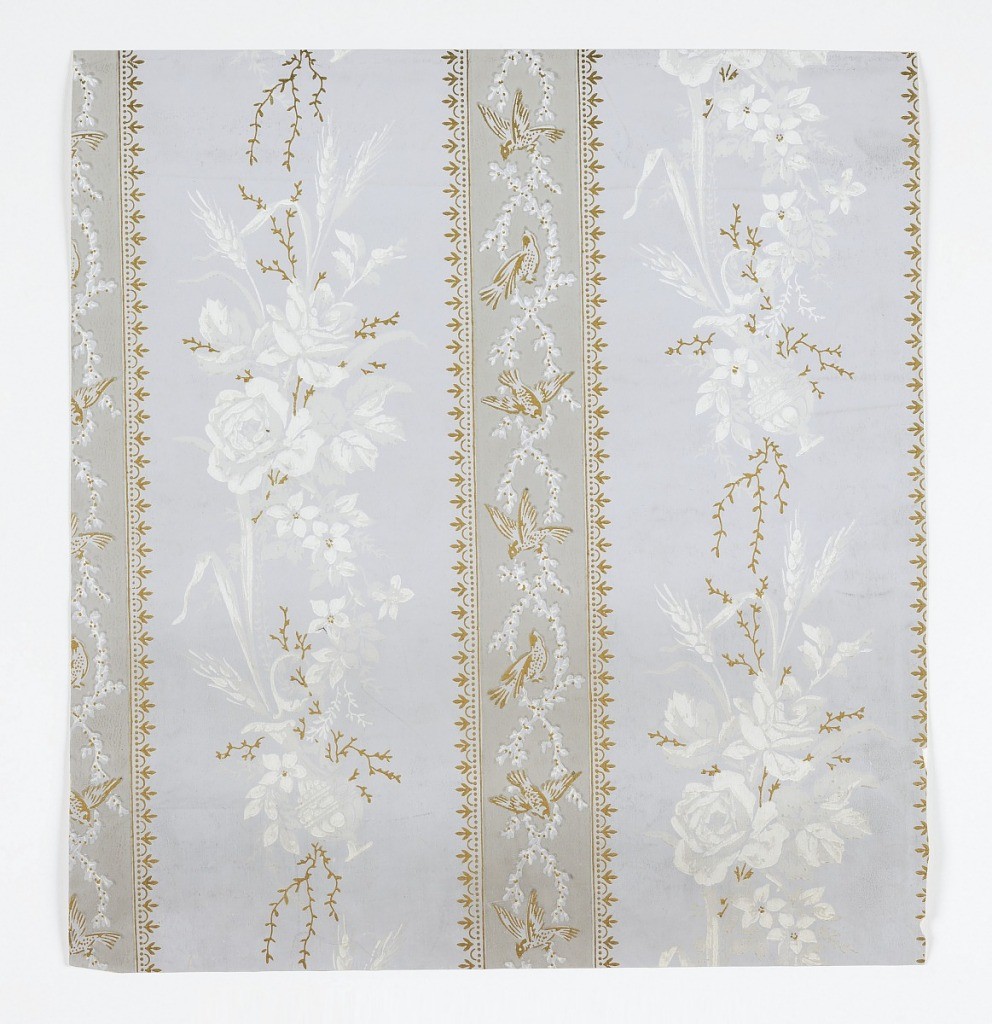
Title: Sidewall
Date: ca. 1880
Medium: Machine printed on paper
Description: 1970-26-4-ak: Neoclassical pattern of columns of flower bouquets...;     1970-26-4-cdd: Aesthetic or Anglo-Japanesque pattern with overlap...